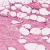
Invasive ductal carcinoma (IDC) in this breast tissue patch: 0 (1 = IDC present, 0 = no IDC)